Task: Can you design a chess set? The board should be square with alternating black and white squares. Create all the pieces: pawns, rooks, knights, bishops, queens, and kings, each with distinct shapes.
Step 1638:
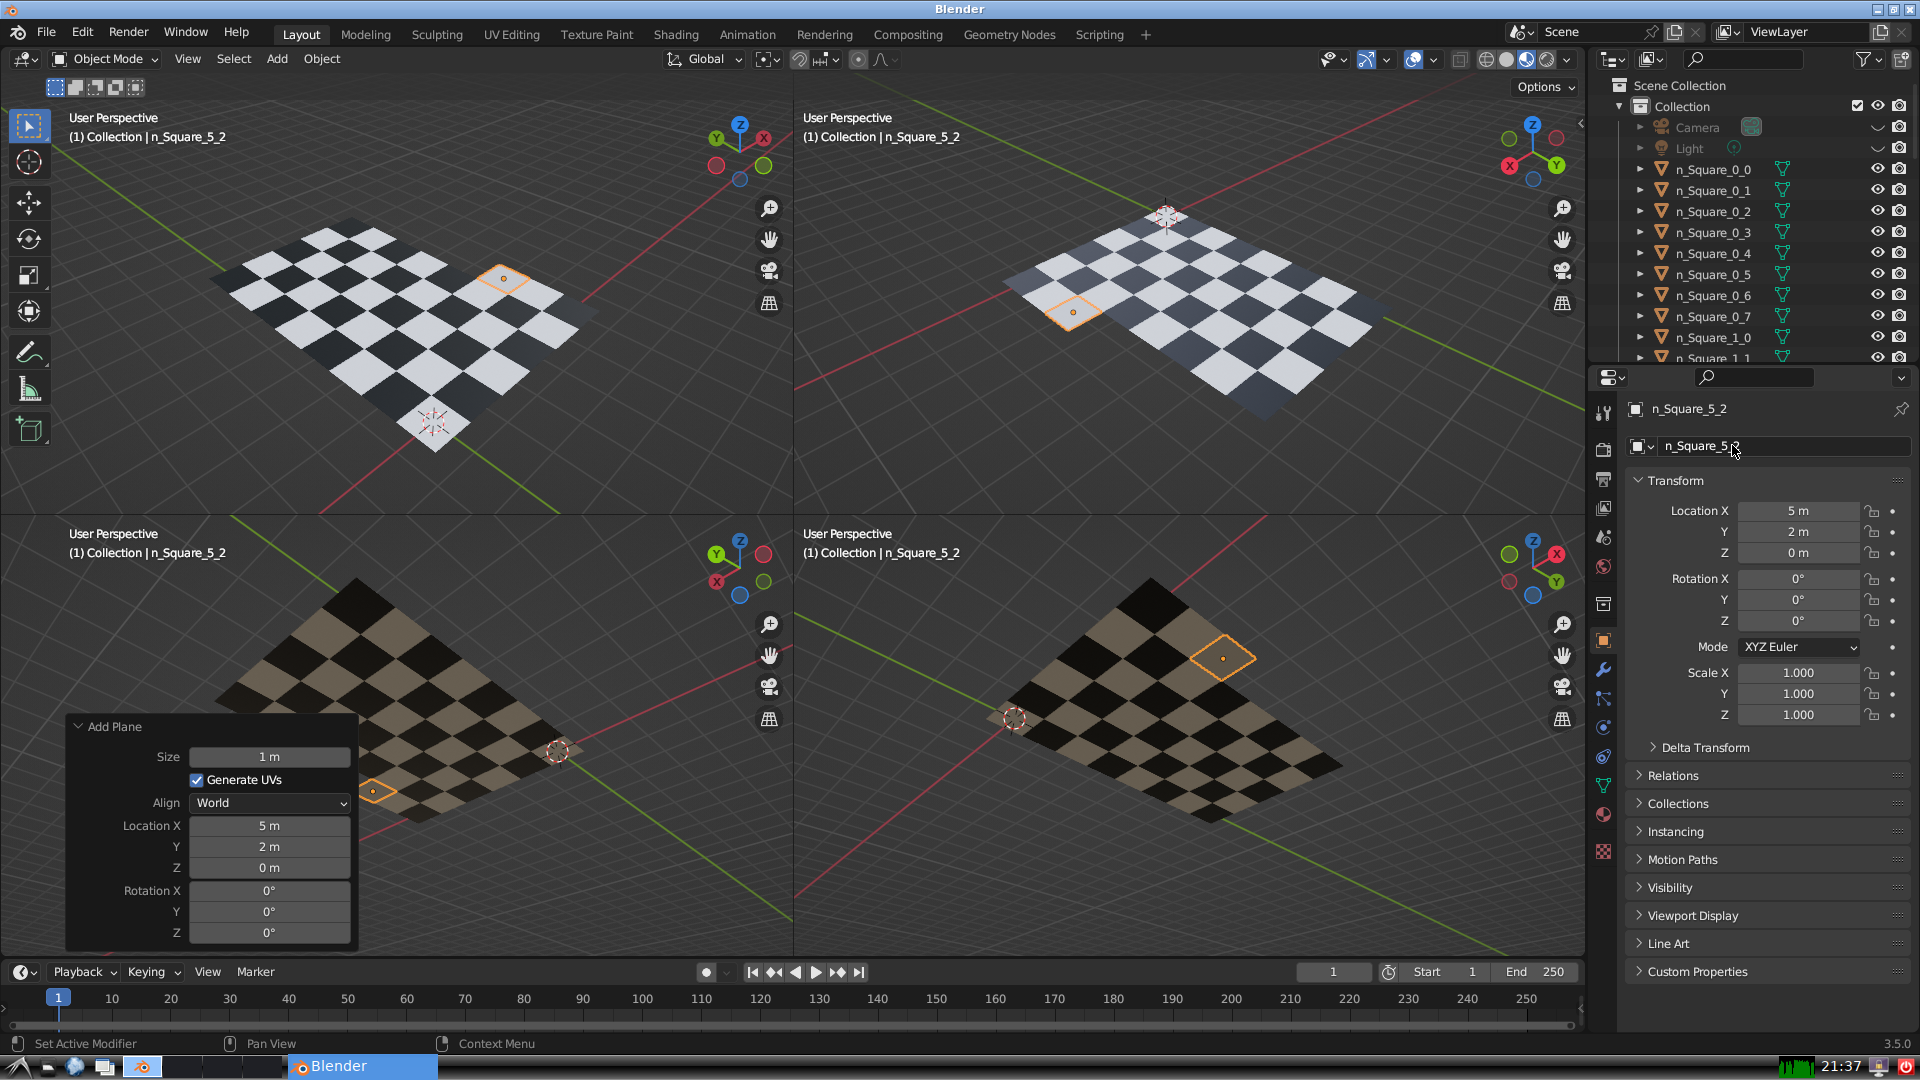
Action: {"mouse_move": [1603, 815]}